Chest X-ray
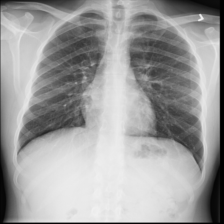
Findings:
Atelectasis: negative
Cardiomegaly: negative
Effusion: negative
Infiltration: negative
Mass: negative
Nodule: negative
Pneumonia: negative
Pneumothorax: negative
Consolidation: negative
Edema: negative
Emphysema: negative
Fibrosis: negative
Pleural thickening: negative
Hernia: negative